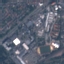
Land use / land cover class: Industrial